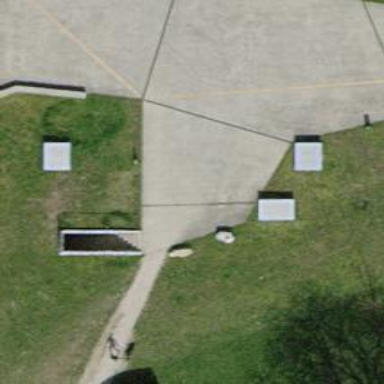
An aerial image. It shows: Set of concrete steps.